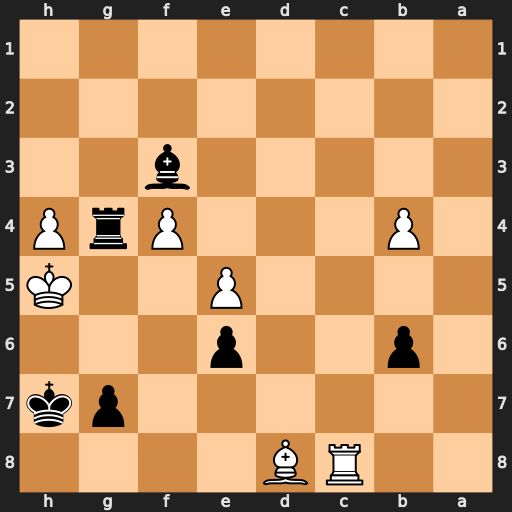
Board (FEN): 2RB4/6pk/1p2p3/4P2K/1P3PrP/5b2/8/8
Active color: b
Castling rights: -
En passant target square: -
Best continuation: Rg1#